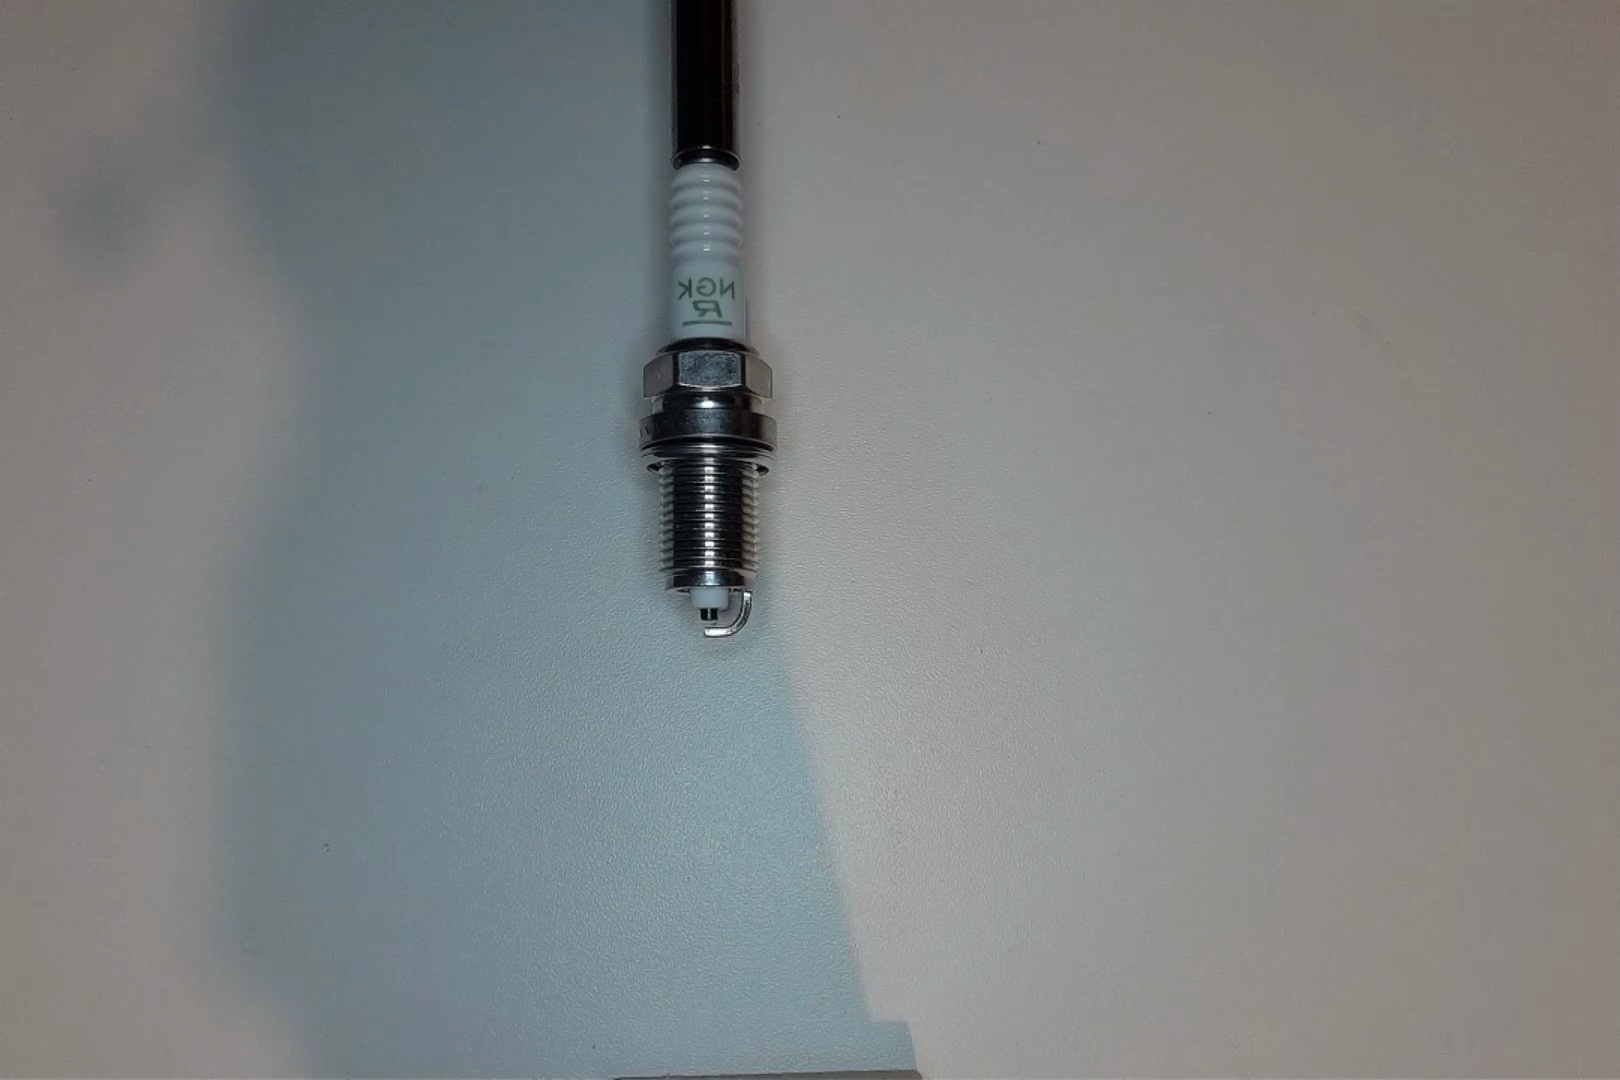
Label: no anomaly